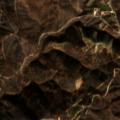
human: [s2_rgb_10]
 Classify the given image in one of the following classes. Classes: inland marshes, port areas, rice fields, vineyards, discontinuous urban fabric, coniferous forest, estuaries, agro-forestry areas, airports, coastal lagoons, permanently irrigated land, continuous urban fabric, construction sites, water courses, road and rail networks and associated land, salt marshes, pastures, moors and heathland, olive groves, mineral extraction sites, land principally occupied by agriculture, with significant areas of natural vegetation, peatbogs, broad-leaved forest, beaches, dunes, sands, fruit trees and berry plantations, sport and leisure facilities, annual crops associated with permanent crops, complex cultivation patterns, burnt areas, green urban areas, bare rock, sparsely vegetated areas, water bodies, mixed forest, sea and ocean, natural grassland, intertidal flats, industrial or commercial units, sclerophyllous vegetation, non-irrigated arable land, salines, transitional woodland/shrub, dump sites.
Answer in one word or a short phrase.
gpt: transitional woodland/shrub